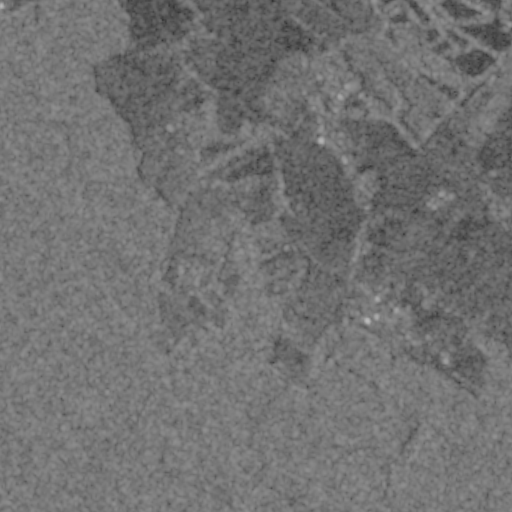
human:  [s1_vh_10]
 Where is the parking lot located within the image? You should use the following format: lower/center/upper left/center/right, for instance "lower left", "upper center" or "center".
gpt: The parking lot is located in the upper right of the image.
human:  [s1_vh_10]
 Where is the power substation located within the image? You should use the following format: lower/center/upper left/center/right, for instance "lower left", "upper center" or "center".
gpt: The power substation is located in the upper right of the image.
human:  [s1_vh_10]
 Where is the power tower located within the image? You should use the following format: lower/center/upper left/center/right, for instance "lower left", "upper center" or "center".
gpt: The power tower is located in the upper right of the image.
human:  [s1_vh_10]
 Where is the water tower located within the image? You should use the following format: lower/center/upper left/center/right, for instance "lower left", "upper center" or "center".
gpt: The water tower is located in the upper center of the image.
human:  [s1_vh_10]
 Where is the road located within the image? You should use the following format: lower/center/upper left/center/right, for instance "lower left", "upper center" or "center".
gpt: There is no road in the image.

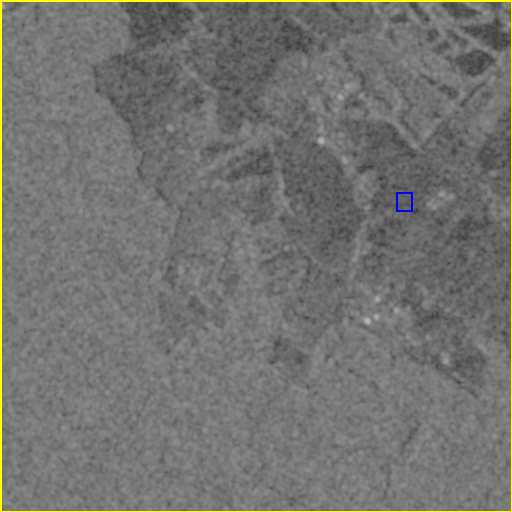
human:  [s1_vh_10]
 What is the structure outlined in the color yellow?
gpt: The structure outlined in yellow is a crop field.
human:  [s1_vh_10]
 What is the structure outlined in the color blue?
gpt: The structure outlined in blue is a park.
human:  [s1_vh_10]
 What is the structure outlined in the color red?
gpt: There is no red outline.